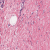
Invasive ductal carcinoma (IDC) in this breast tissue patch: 0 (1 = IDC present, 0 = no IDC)